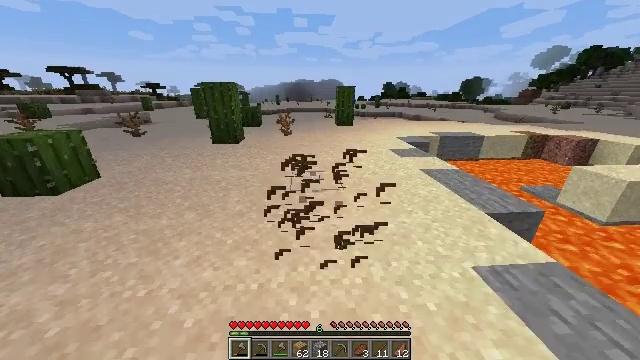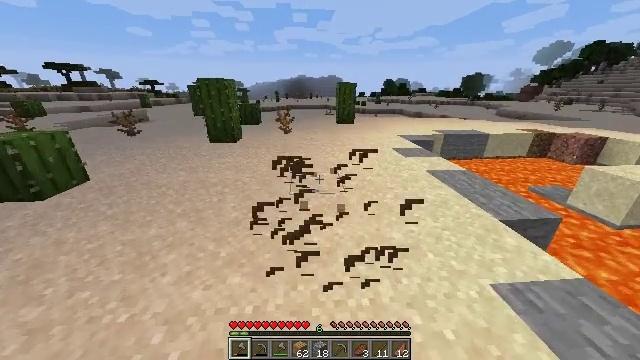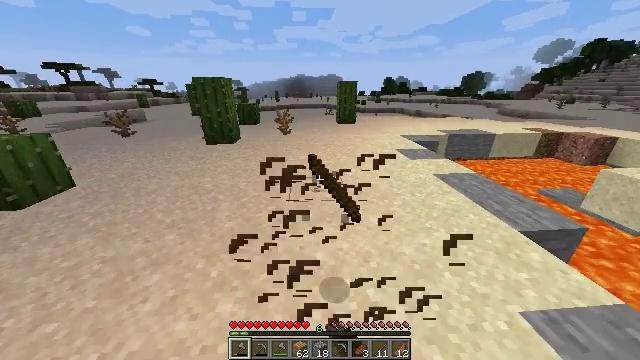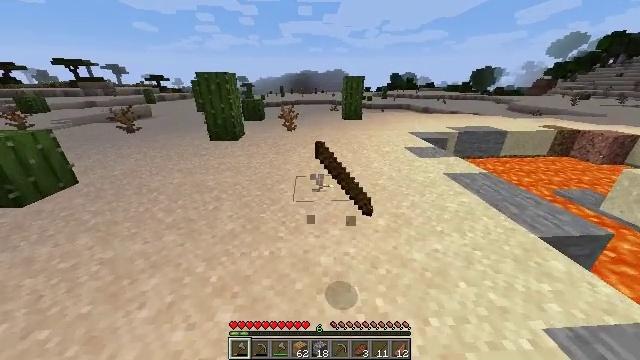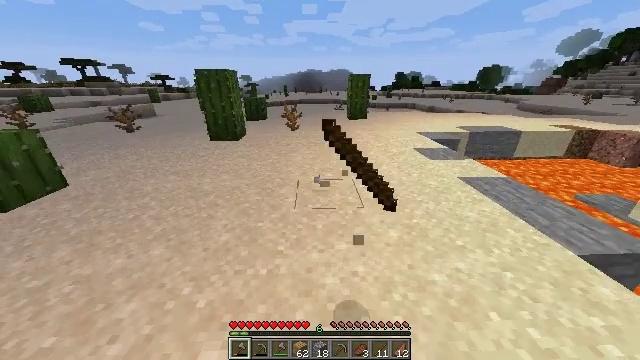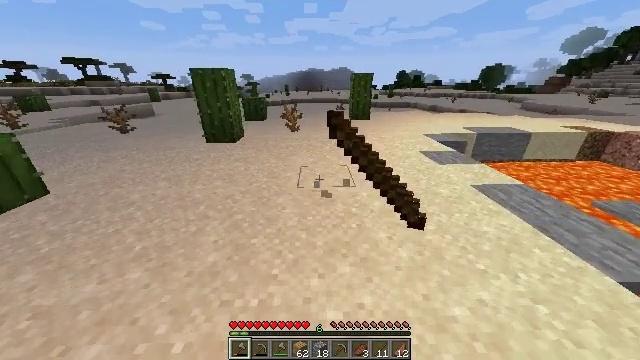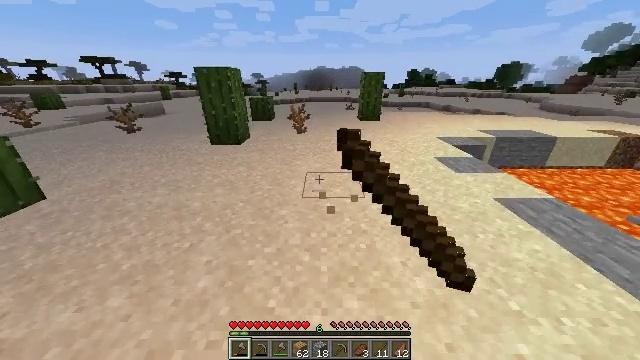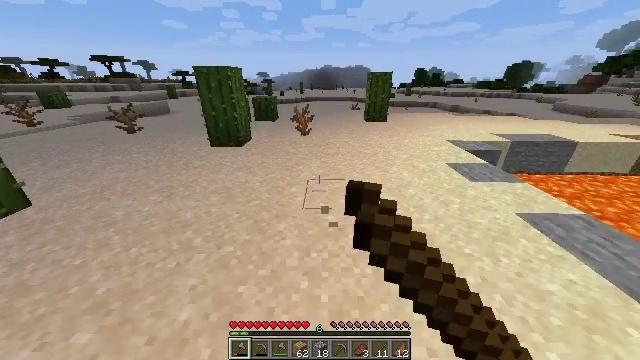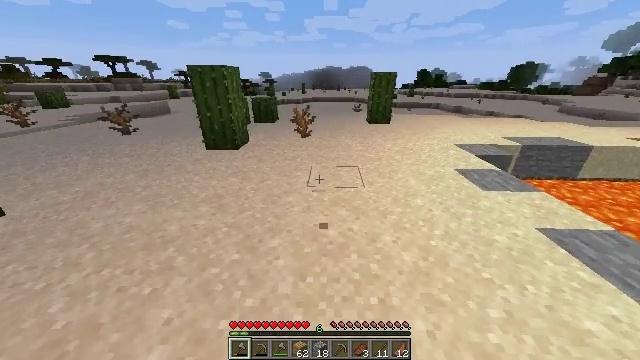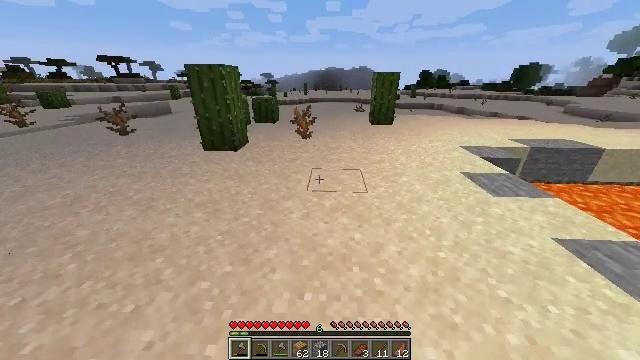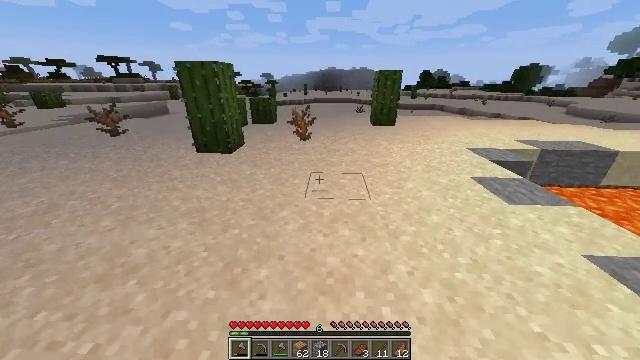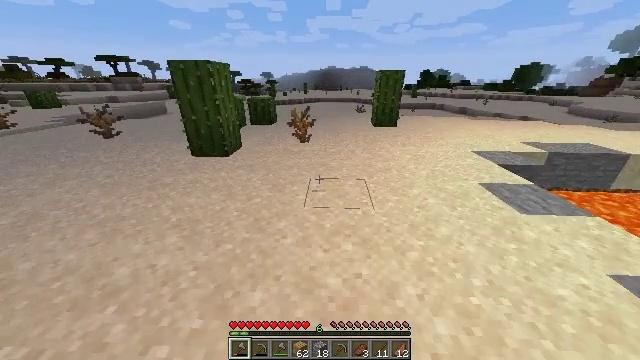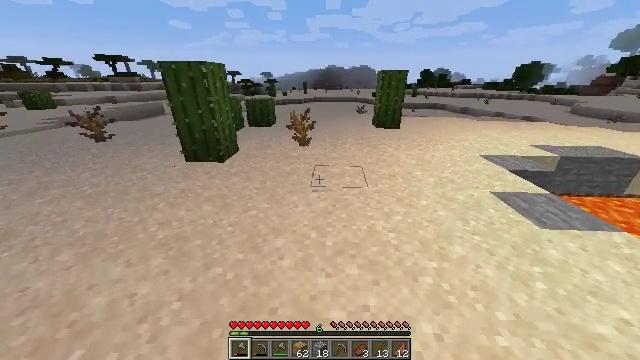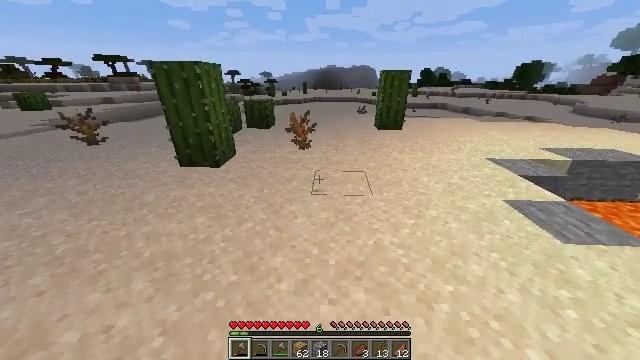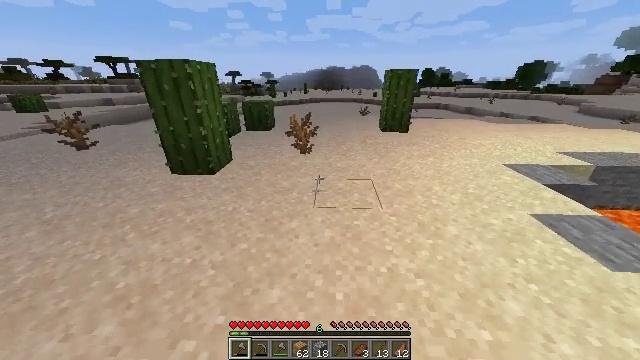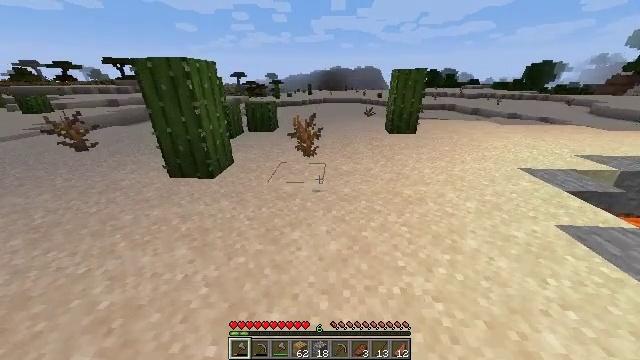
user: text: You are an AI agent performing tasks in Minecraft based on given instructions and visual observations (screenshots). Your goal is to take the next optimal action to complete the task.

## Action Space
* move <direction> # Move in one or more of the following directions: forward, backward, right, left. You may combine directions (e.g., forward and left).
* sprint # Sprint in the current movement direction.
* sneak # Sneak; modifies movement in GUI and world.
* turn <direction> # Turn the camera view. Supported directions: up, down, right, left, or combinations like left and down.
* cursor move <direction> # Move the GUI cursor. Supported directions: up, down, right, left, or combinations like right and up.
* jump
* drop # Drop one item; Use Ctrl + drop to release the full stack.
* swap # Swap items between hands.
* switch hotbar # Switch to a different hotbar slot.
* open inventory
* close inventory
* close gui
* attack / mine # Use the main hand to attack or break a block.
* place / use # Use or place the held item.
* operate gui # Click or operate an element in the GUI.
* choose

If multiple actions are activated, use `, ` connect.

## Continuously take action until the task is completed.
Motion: motion action
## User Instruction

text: Gather a dead bush.
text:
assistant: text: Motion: move forward, attack / mine
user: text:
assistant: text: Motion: move forward, attack / mine
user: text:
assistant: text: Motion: move forward, turn left and down, attack / mine
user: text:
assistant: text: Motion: move forward, turn left
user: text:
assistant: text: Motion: move forward
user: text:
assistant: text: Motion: move forward, turn left
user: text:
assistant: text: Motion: move forward, turn left
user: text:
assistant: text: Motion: move forward, sprint
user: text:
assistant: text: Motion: move forward, sprint
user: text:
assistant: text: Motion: move forward, sprint
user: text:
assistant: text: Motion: move forward, sprint
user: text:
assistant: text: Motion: move forward, sprint
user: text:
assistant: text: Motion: move forward, sprint
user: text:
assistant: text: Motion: move forward, sprint
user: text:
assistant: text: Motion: move forward, sprint, turn left
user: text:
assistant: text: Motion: move forward, sprint, turn left
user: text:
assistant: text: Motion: move forward, sprint, turn left
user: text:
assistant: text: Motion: move forward, sprint, turn left
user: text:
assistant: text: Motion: move forward, sprint
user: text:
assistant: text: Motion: move forward, sprint
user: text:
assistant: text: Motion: move forward, sprint
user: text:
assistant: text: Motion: move forward, sprint
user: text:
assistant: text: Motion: move forward, sprint, turn right
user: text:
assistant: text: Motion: move forward, sprint, turn right
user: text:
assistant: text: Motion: move forward, sprint, attack / mine
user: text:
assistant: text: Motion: move forward, sprint, turn left, attack / mine
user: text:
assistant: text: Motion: move forward, sprint, turn left and down, attack / mine
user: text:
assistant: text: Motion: move forward, sprint, turn left and down
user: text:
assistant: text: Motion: move forward, sprint
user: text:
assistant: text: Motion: move forward, sprint, turn left